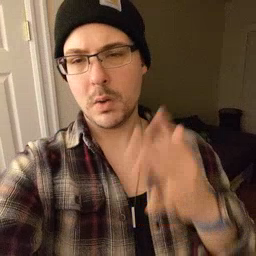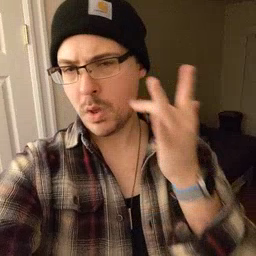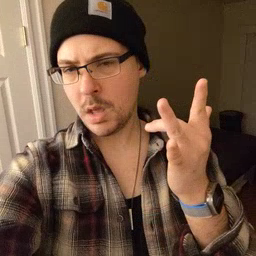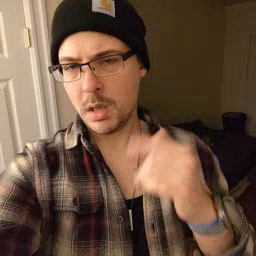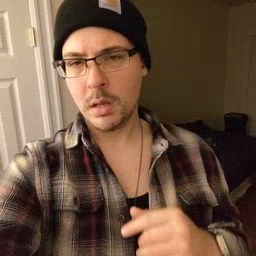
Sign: why